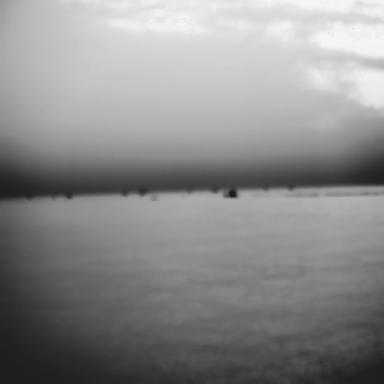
There are ten bulk_carriers in the infrared image.